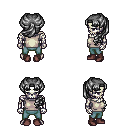
a pixel art fantasy rpg character, male body template, skeleton, white sleeveless shirt, teal pants, gray princess hairstyle, maroon shoes, four views (front, back, left, right), 2x2 character sprite sheet, small pixel art, hard edges, no anti-aliasing